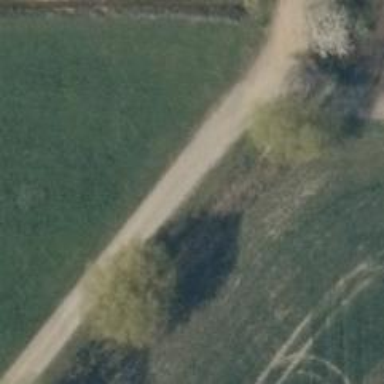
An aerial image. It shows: Compacted track with grade2 surface.